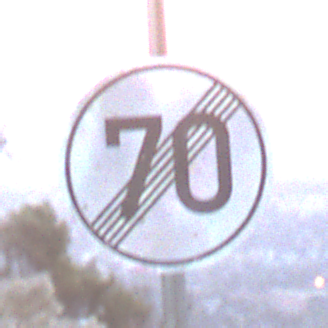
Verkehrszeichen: EndeGeschwindigkeit70
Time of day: SunriseSunset
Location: Outdoor (Suburban)
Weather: Clear
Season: NotSpecified
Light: Natural